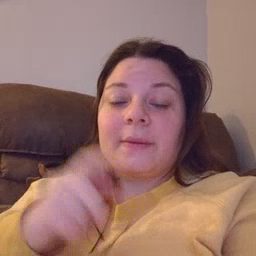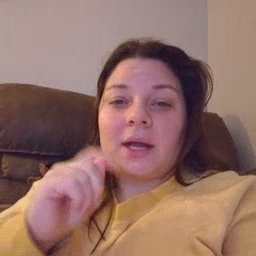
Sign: potty